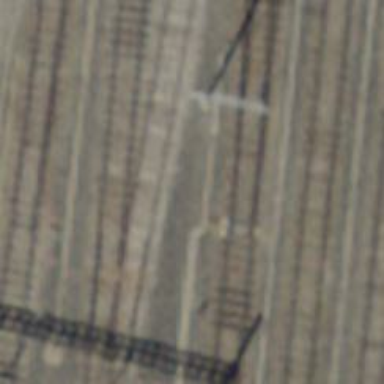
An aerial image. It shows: Railway switch.